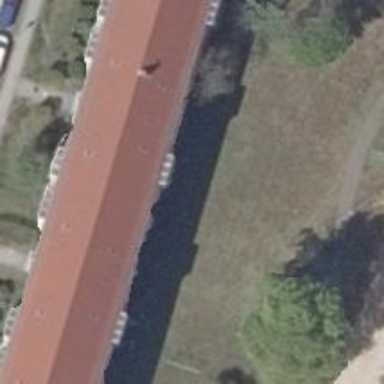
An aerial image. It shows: Gabled roof apartments building.